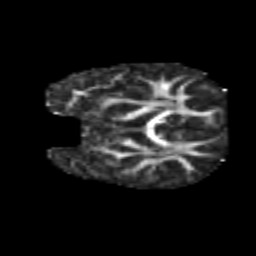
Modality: FA
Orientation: coronal
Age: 7
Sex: female
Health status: healthy